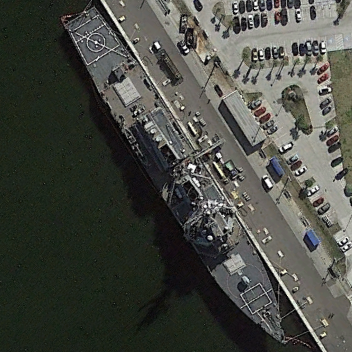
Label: destroyer